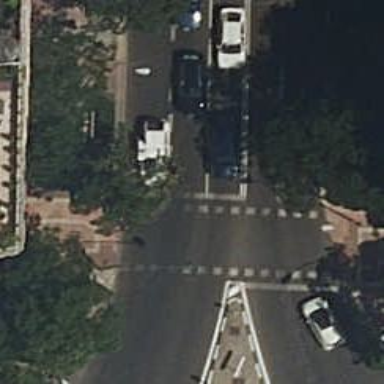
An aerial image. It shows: Road with traffic signals. The crossing also has traffic signals in the form of signal.